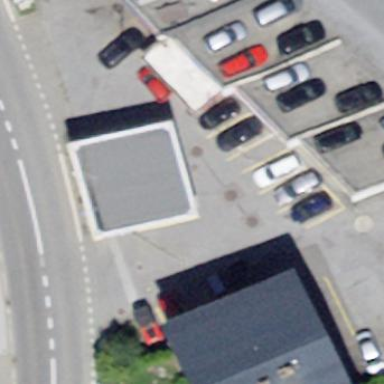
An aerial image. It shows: Fuel station.